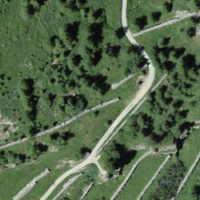
EUNIS habitat code: 31
Species observed at this site:
Larix decidua
Erynnis tages
Silene acaulis
Vaccinium uliginosum
Erebia epiphron
Arnica montana